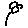
Label: flower